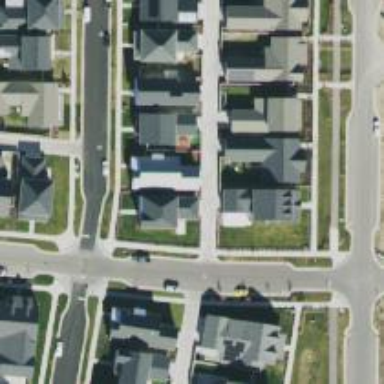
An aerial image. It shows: Alley classified as service road.